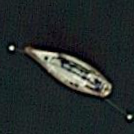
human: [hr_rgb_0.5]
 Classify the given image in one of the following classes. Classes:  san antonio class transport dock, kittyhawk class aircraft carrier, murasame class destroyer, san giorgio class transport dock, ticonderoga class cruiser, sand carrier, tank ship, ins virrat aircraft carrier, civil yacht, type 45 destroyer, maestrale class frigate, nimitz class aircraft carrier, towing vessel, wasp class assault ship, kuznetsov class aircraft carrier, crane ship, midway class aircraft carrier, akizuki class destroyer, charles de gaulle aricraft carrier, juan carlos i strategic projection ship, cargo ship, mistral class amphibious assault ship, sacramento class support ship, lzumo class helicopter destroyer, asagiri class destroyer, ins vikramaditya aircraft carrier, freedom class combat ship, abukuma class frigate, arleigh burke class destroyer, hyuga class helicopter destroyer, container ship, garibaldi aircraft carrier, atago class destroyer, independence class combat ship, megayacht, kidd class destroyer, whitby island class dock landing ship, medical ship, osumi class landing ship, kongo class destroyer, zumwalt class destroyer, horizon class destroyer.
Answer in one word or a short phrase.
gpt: Civil yacht